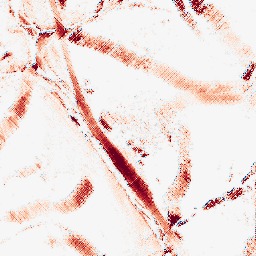
Category: morphological
Decomposition family: morphological_diamond
Decomposition parameters: operation: opening
radius: 15
Upsampling method: regularized
Upsampling parameters: scale: 2
lambda_reg: 0.1
Upsampling scale: 2